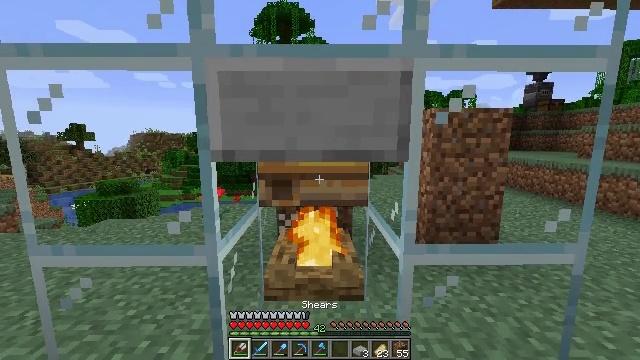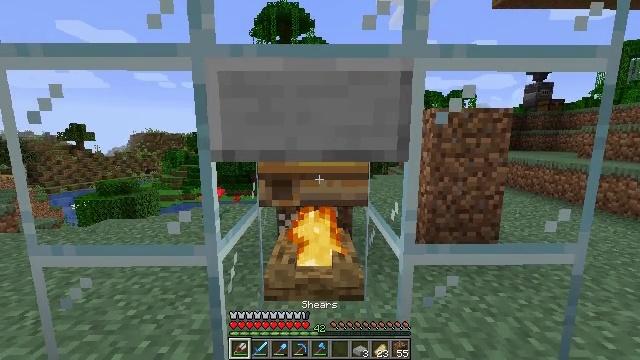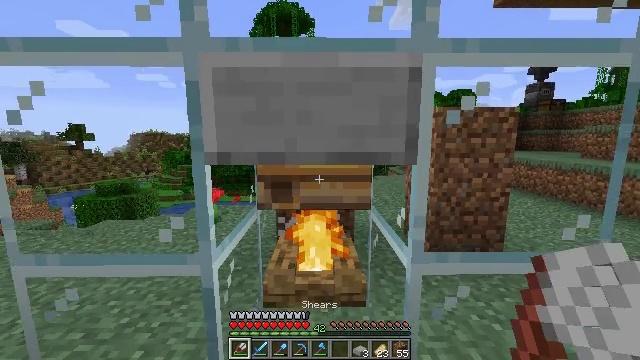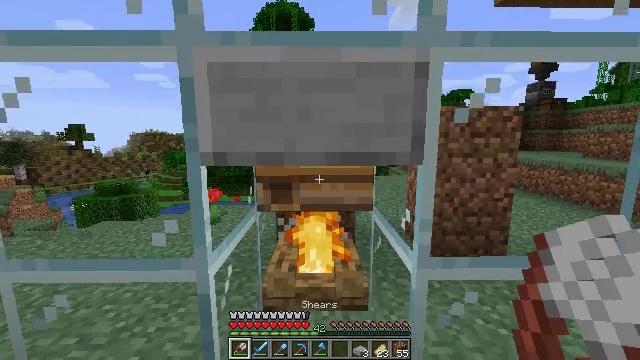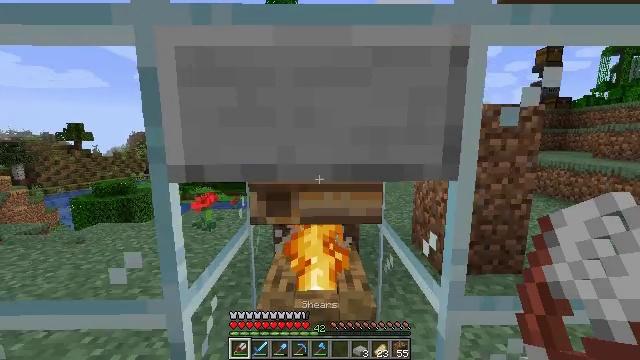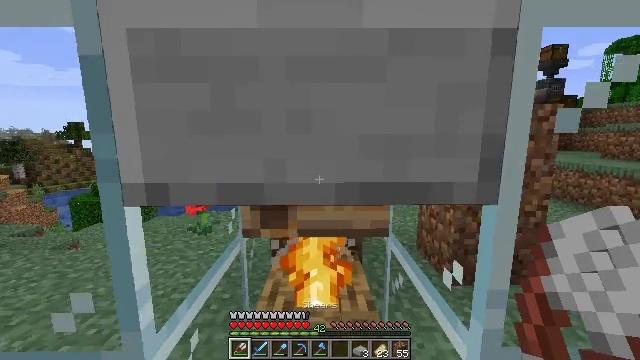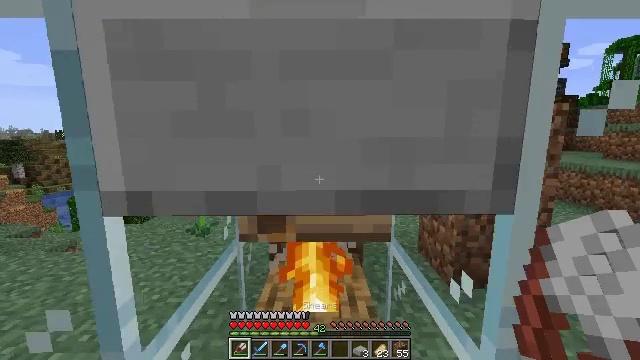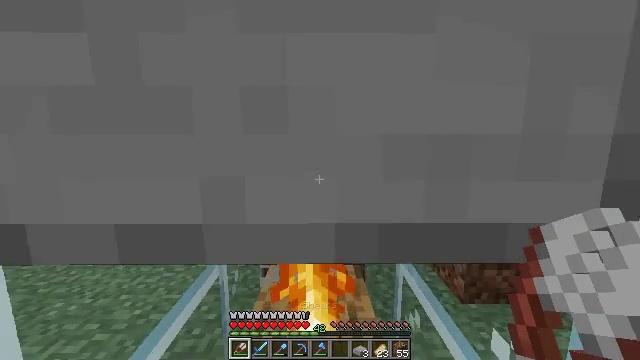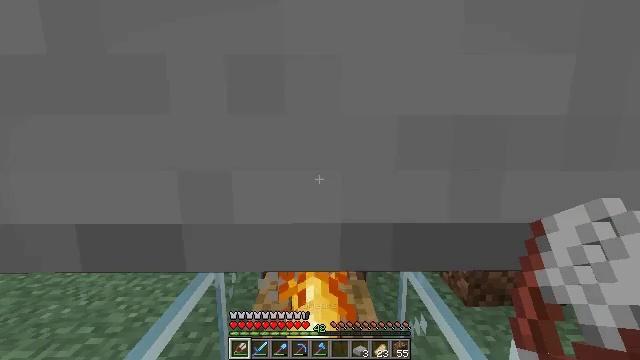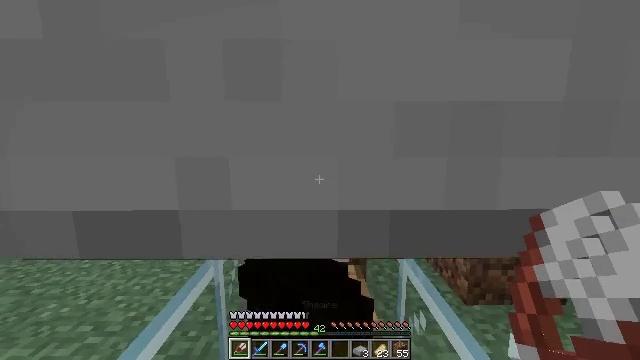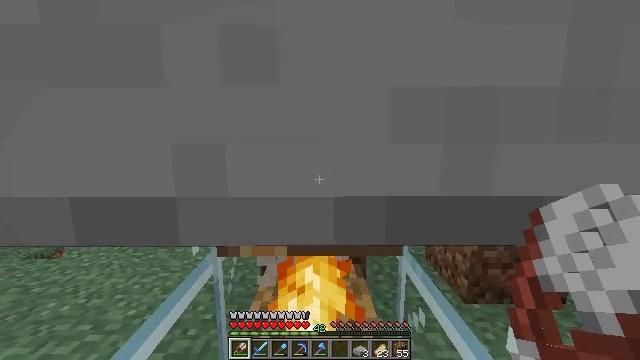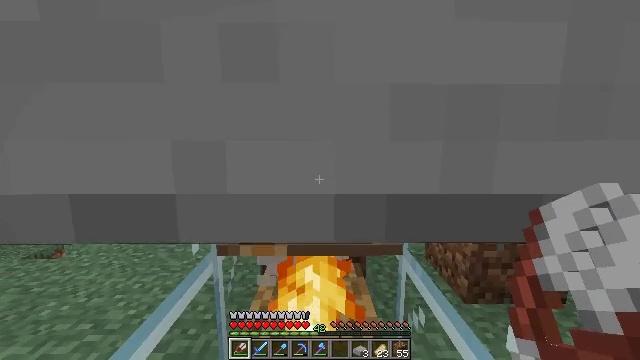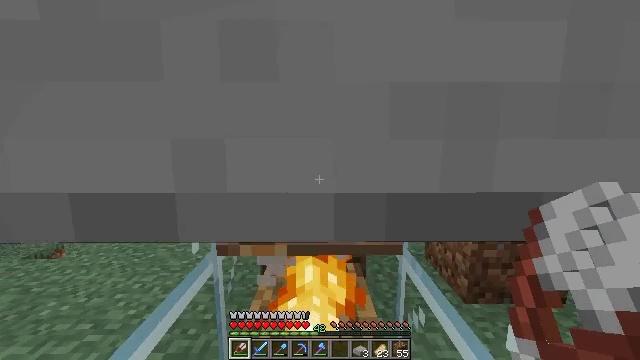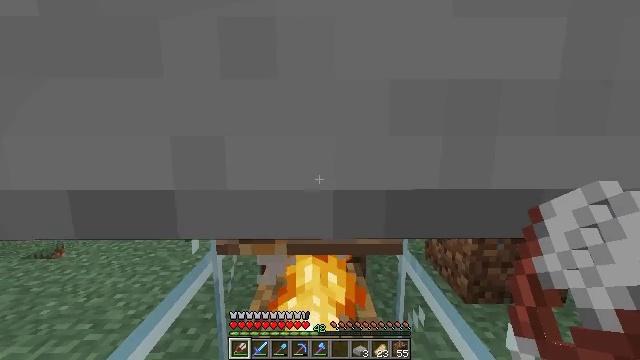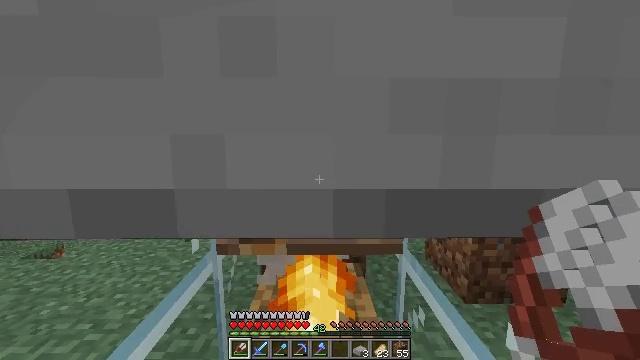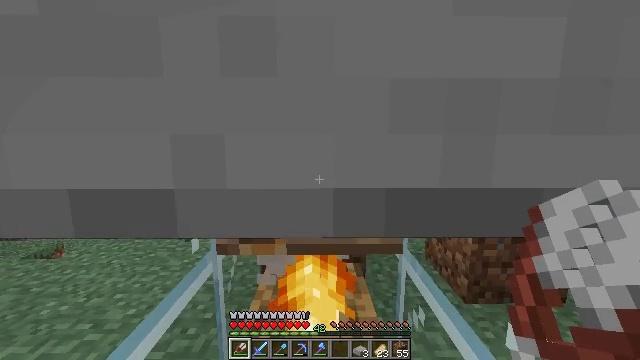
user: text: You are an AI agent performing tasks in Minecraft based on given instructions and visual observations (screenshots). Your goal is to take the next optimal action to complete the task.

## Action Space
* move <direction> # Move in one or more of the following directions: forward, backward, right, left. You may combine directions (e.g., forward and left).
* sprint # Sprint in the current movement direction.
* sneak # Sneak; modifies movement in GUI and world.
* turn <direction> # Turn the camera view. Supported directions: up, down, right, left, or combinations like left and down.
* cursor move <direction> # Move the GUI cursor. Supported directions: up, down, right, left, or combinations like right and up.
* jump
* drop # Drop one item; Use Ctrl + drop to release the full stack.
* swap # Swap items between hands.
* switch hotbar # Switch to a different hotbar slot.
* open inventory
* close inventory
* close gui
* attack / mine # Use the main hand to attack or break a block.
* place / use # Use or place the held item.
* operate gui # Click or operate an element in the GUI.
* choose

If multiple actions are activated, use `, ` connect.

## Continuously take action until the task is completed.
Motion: motion action
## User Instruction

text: Destroy the bee nest.
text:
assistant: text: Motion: no_op
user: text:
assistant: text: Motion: move forward
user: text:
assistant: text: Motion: move forward
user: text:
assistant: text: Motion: move forward
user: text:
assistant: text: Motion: move forward
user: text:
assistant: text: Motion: move forward
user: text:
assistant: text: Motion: move forward
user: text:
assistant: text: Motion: move forward
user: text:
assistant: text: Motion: move forward
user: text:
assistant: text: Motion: move forward
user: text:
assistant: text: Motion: no_op
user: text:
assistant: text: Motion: no_op
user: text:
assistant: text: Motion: no_op
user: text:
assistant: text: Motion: no_op
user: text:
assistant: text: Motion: no_op
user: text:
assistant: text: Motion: no_op
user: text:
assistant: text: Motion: no_op
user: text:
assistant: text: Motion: no_op
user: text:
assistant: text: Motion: no_op
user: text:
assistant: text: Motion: move back
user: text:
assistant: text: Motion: move back
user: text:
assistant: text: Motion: move back
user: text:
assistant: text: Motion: move back
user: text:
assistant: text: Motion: move back
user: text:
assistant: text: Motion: move back
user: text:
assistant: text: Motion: move back
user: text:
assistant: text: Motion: no_op
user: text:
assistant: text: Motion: no_op
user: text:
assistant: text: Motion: no_op
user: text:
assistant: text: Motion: no_op